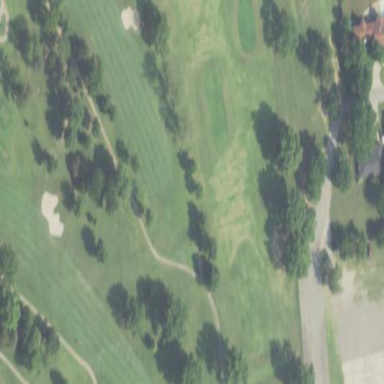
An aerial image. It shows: Grassy area designated as driving range for golf.